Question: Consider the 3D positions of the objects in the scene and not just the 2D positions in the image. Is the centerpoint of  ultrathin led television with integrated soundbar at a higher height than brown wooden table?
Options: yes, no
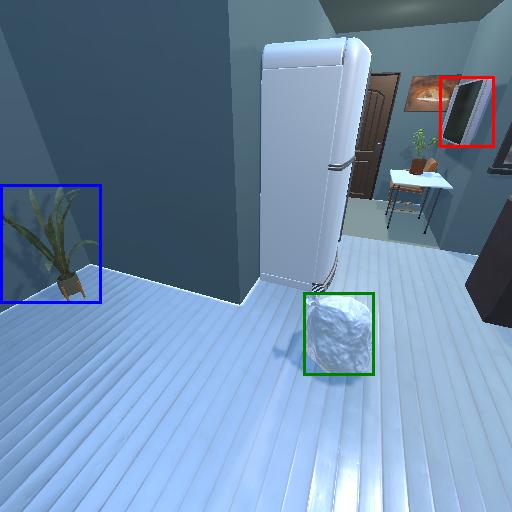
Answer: yes